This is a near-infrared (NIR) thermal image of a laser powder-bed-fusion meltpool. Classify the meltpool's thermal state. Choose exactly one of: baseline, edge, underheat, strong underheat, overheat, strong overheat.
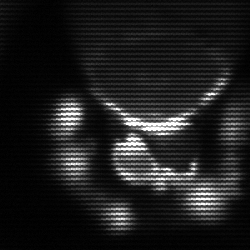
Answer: edge